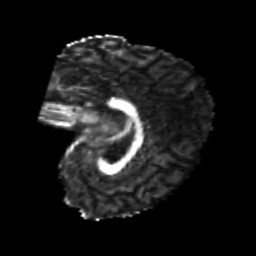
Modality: FA
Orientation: sagittal
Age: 23
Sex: female
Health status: healthy
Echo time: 0.074 s